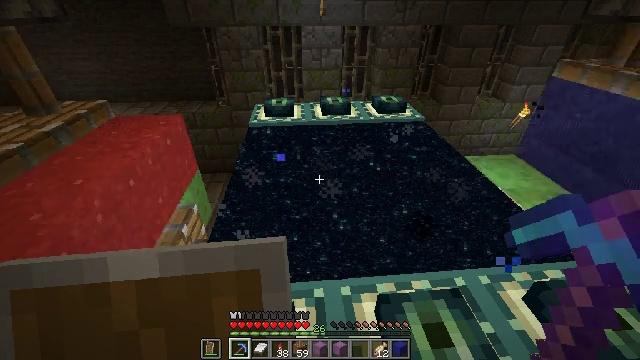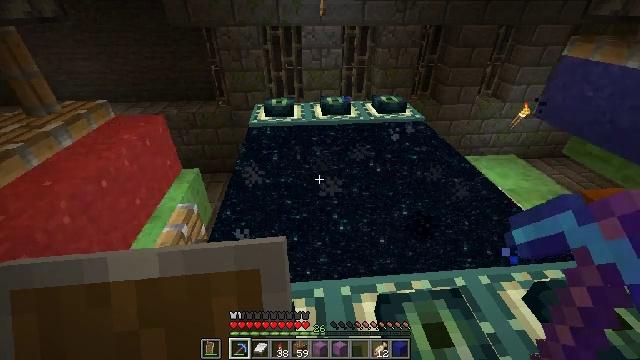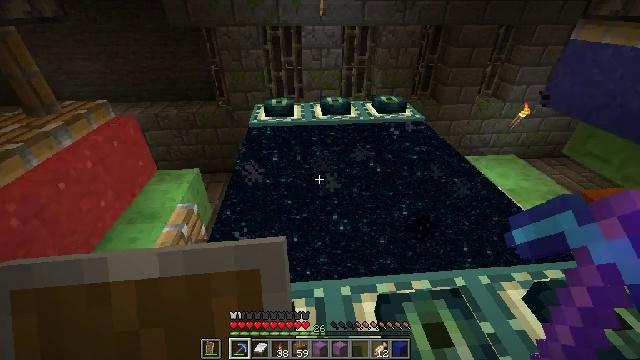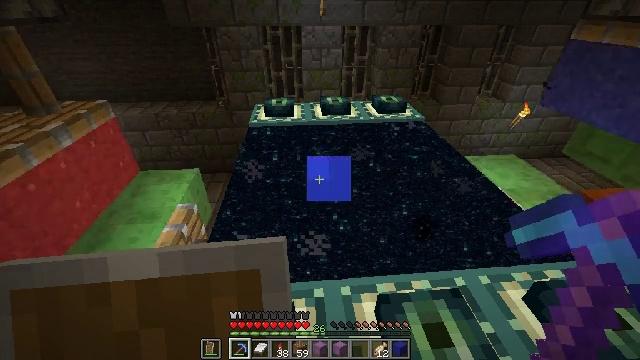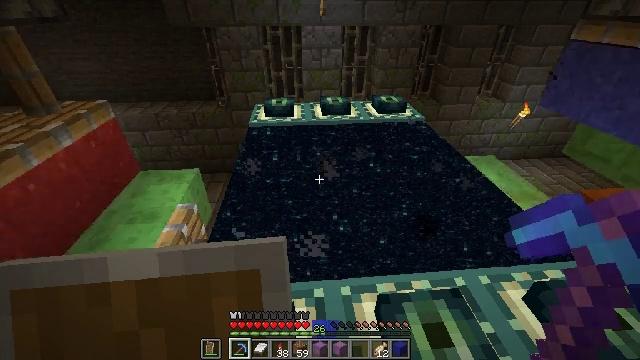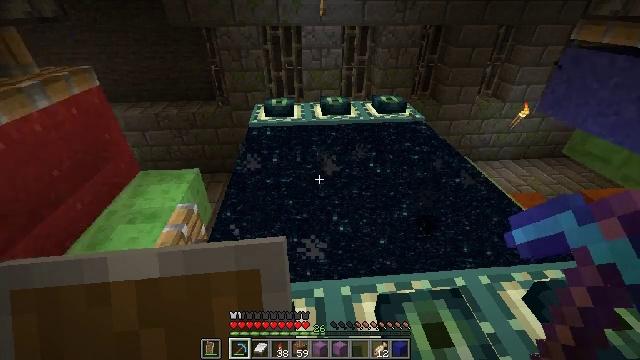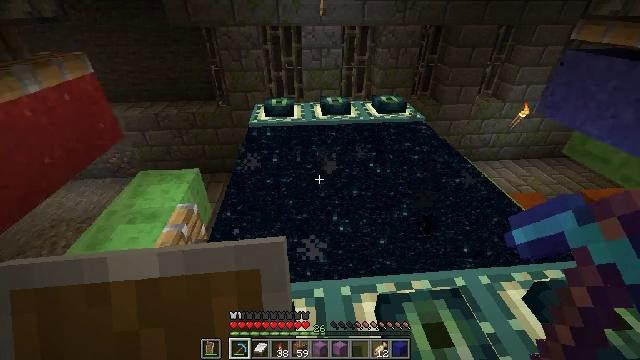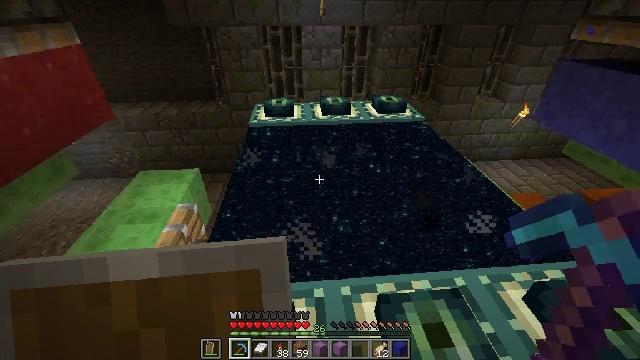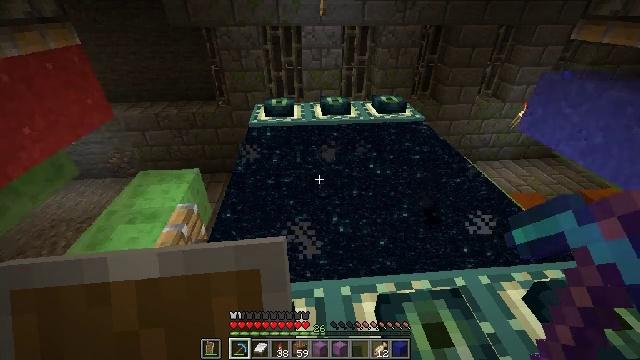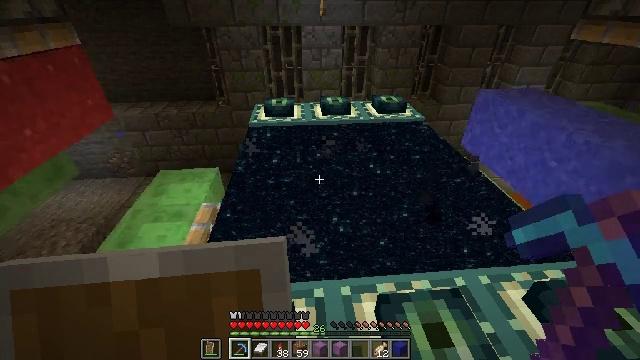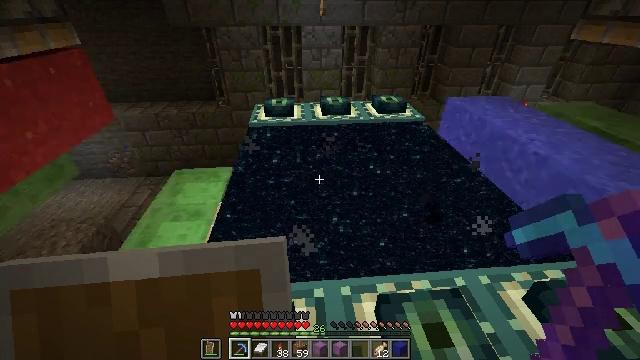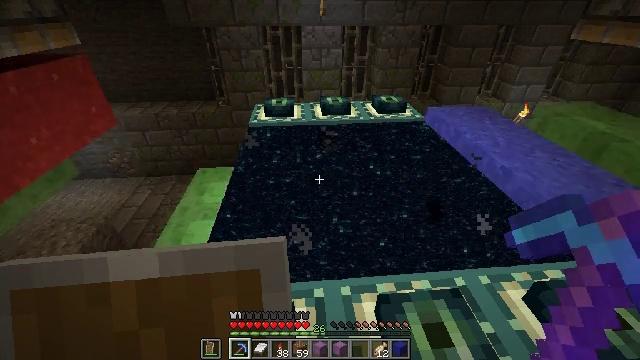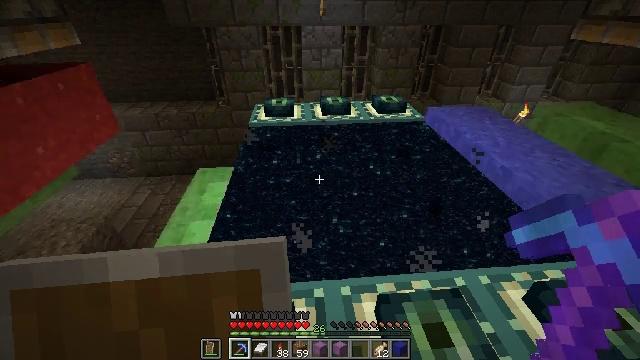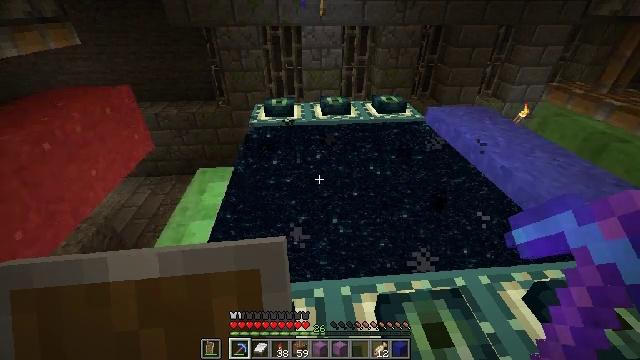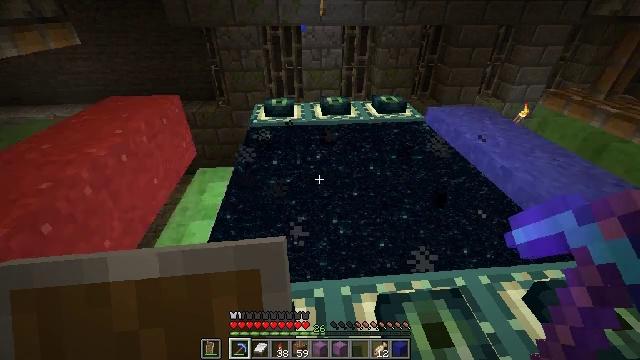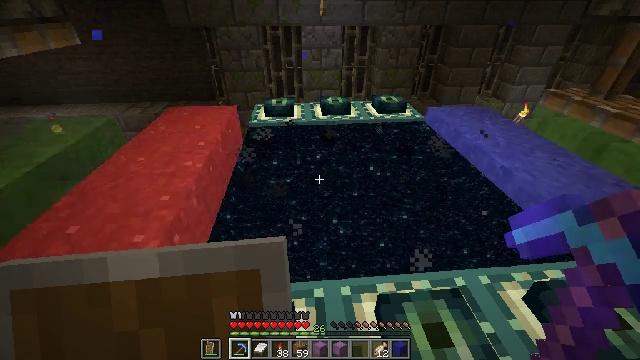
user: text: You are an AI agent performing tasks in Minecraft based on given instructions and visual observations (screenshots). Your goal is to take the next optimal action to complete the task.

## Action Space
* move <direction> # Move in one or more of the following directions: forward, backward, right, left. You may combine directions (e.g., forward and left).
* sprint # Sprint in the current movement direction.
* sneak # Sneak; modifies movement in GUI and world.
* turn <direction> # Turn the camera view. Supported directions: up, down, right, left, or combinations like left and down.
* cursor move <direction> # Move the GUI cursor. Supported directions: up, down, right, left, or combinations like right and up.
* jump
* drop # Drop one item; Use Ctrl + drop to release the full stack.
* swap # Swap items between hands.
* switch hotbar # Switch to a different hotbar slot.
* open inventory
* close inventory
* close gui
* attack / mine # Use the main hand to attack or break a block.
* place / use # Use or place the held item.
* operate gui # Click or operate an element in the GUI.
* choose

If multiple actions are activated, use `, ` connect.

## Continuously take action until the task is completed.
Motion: motion action
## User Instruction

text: Dig up the blue concrete powder.
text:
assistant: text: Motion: no_op
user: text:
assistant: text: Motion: no_op
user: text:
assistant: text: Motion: no_op
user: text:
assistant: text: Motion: no_op
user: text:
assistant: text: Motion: no_op
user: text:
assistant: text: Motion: no_op
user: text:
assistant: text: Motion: no_op
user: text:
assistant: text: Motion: no_op
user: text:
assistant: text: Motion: no_op
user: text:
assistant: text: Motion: no_op
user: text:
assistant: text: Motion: no_op
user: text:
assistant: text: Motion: no_op
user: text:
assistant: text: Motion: no_op
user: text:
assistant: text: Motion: no_op
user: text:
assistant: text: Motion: no_op
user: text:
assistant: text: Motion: no_op
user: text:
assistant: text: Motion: no_op
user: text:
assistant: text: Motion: no_op
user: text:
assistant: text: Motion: no_op
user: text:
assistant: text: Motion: no_op
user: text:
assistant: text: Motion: no_op
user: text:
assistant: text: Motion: no_op
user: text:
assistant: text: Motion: no_op
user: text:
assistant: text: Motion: no_op
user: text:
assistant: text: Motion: no_op
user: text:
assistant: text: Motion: no_op
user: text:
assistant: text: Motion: no_op
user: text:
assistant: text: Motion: no_op
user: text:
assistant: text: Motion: no_op
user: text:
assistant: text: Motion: no_op